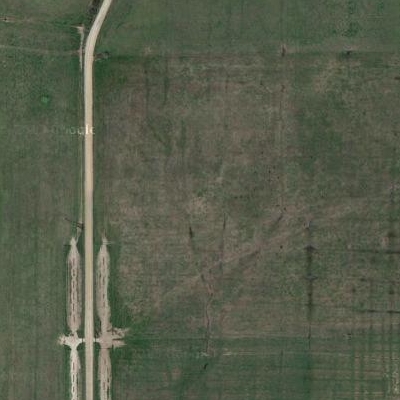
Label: aGrass